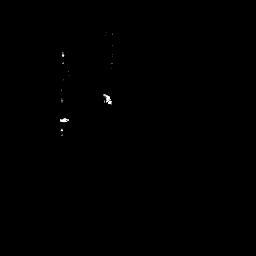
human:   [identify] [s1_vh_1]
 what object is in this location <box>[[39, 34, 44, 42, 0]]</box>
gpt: <ref>1 small ship at the center</ref>